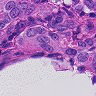
Metastatic tissue present: yes